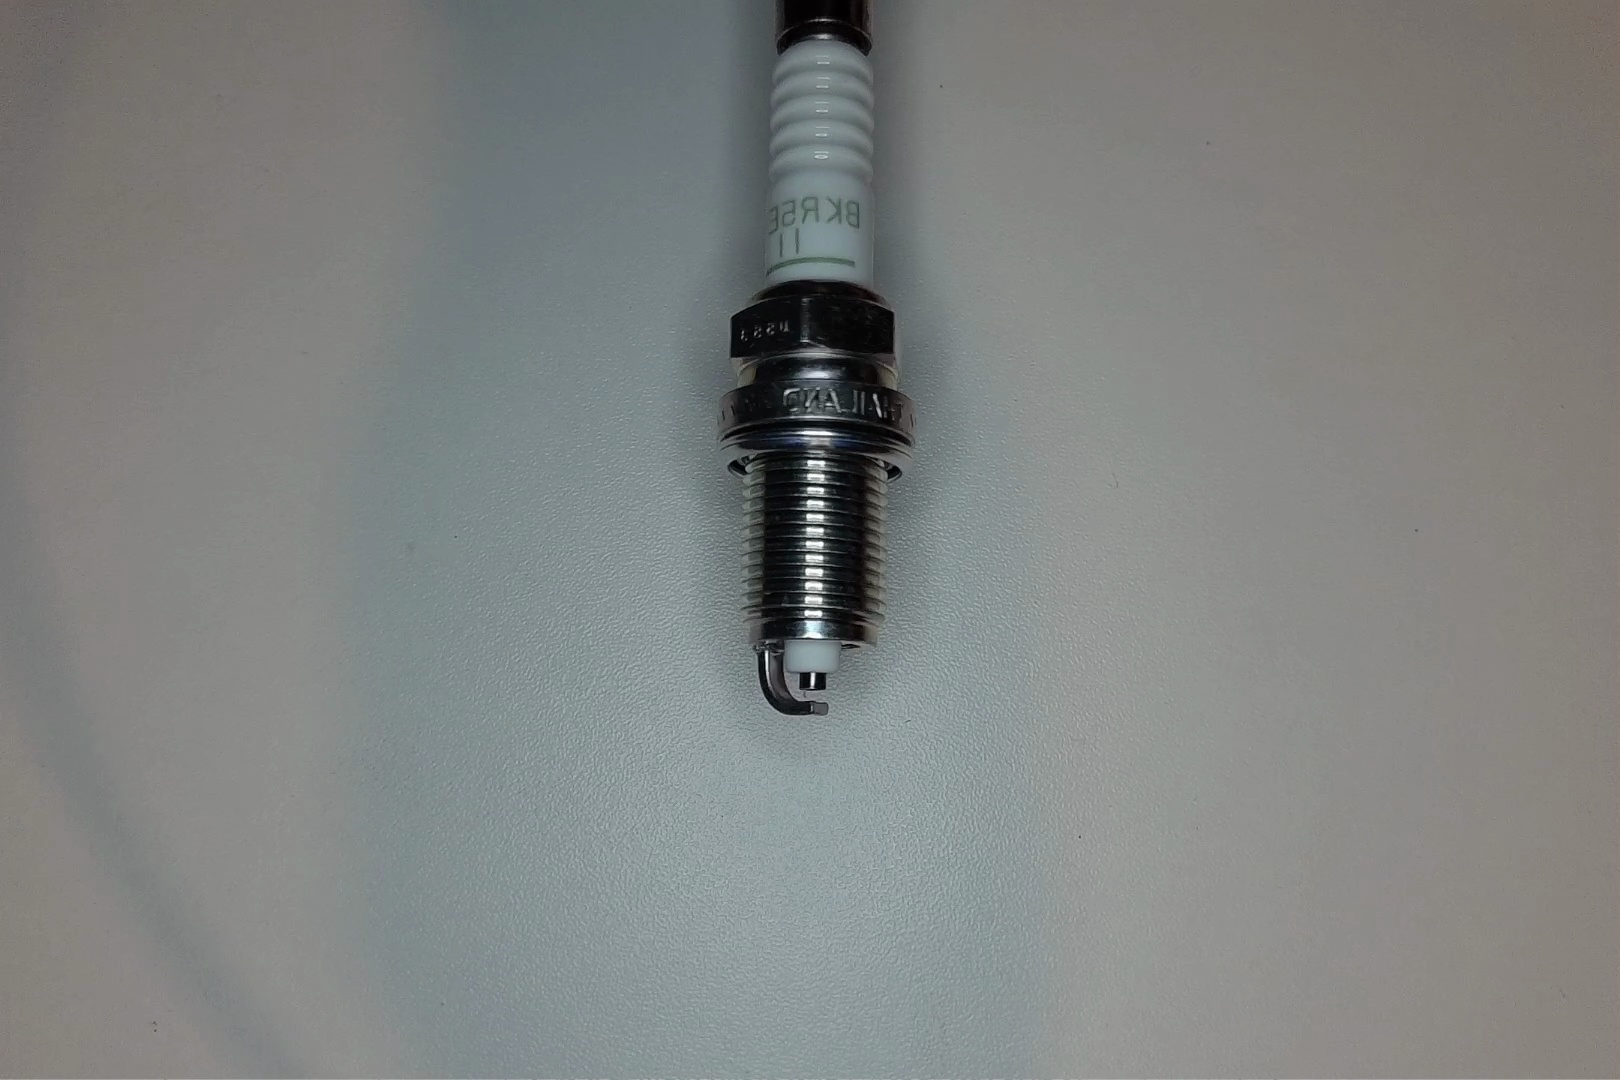
Label: no anomaly